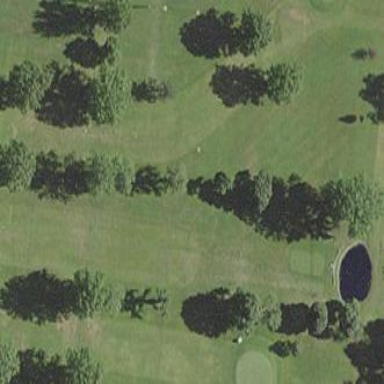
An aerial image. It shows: Scenic golf fairway.